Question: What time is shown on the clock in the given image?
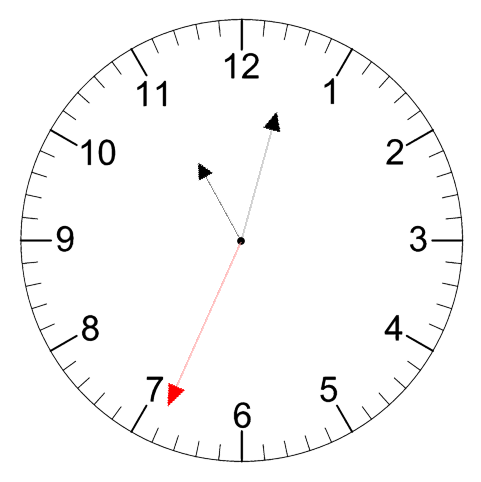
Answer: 11:02:34